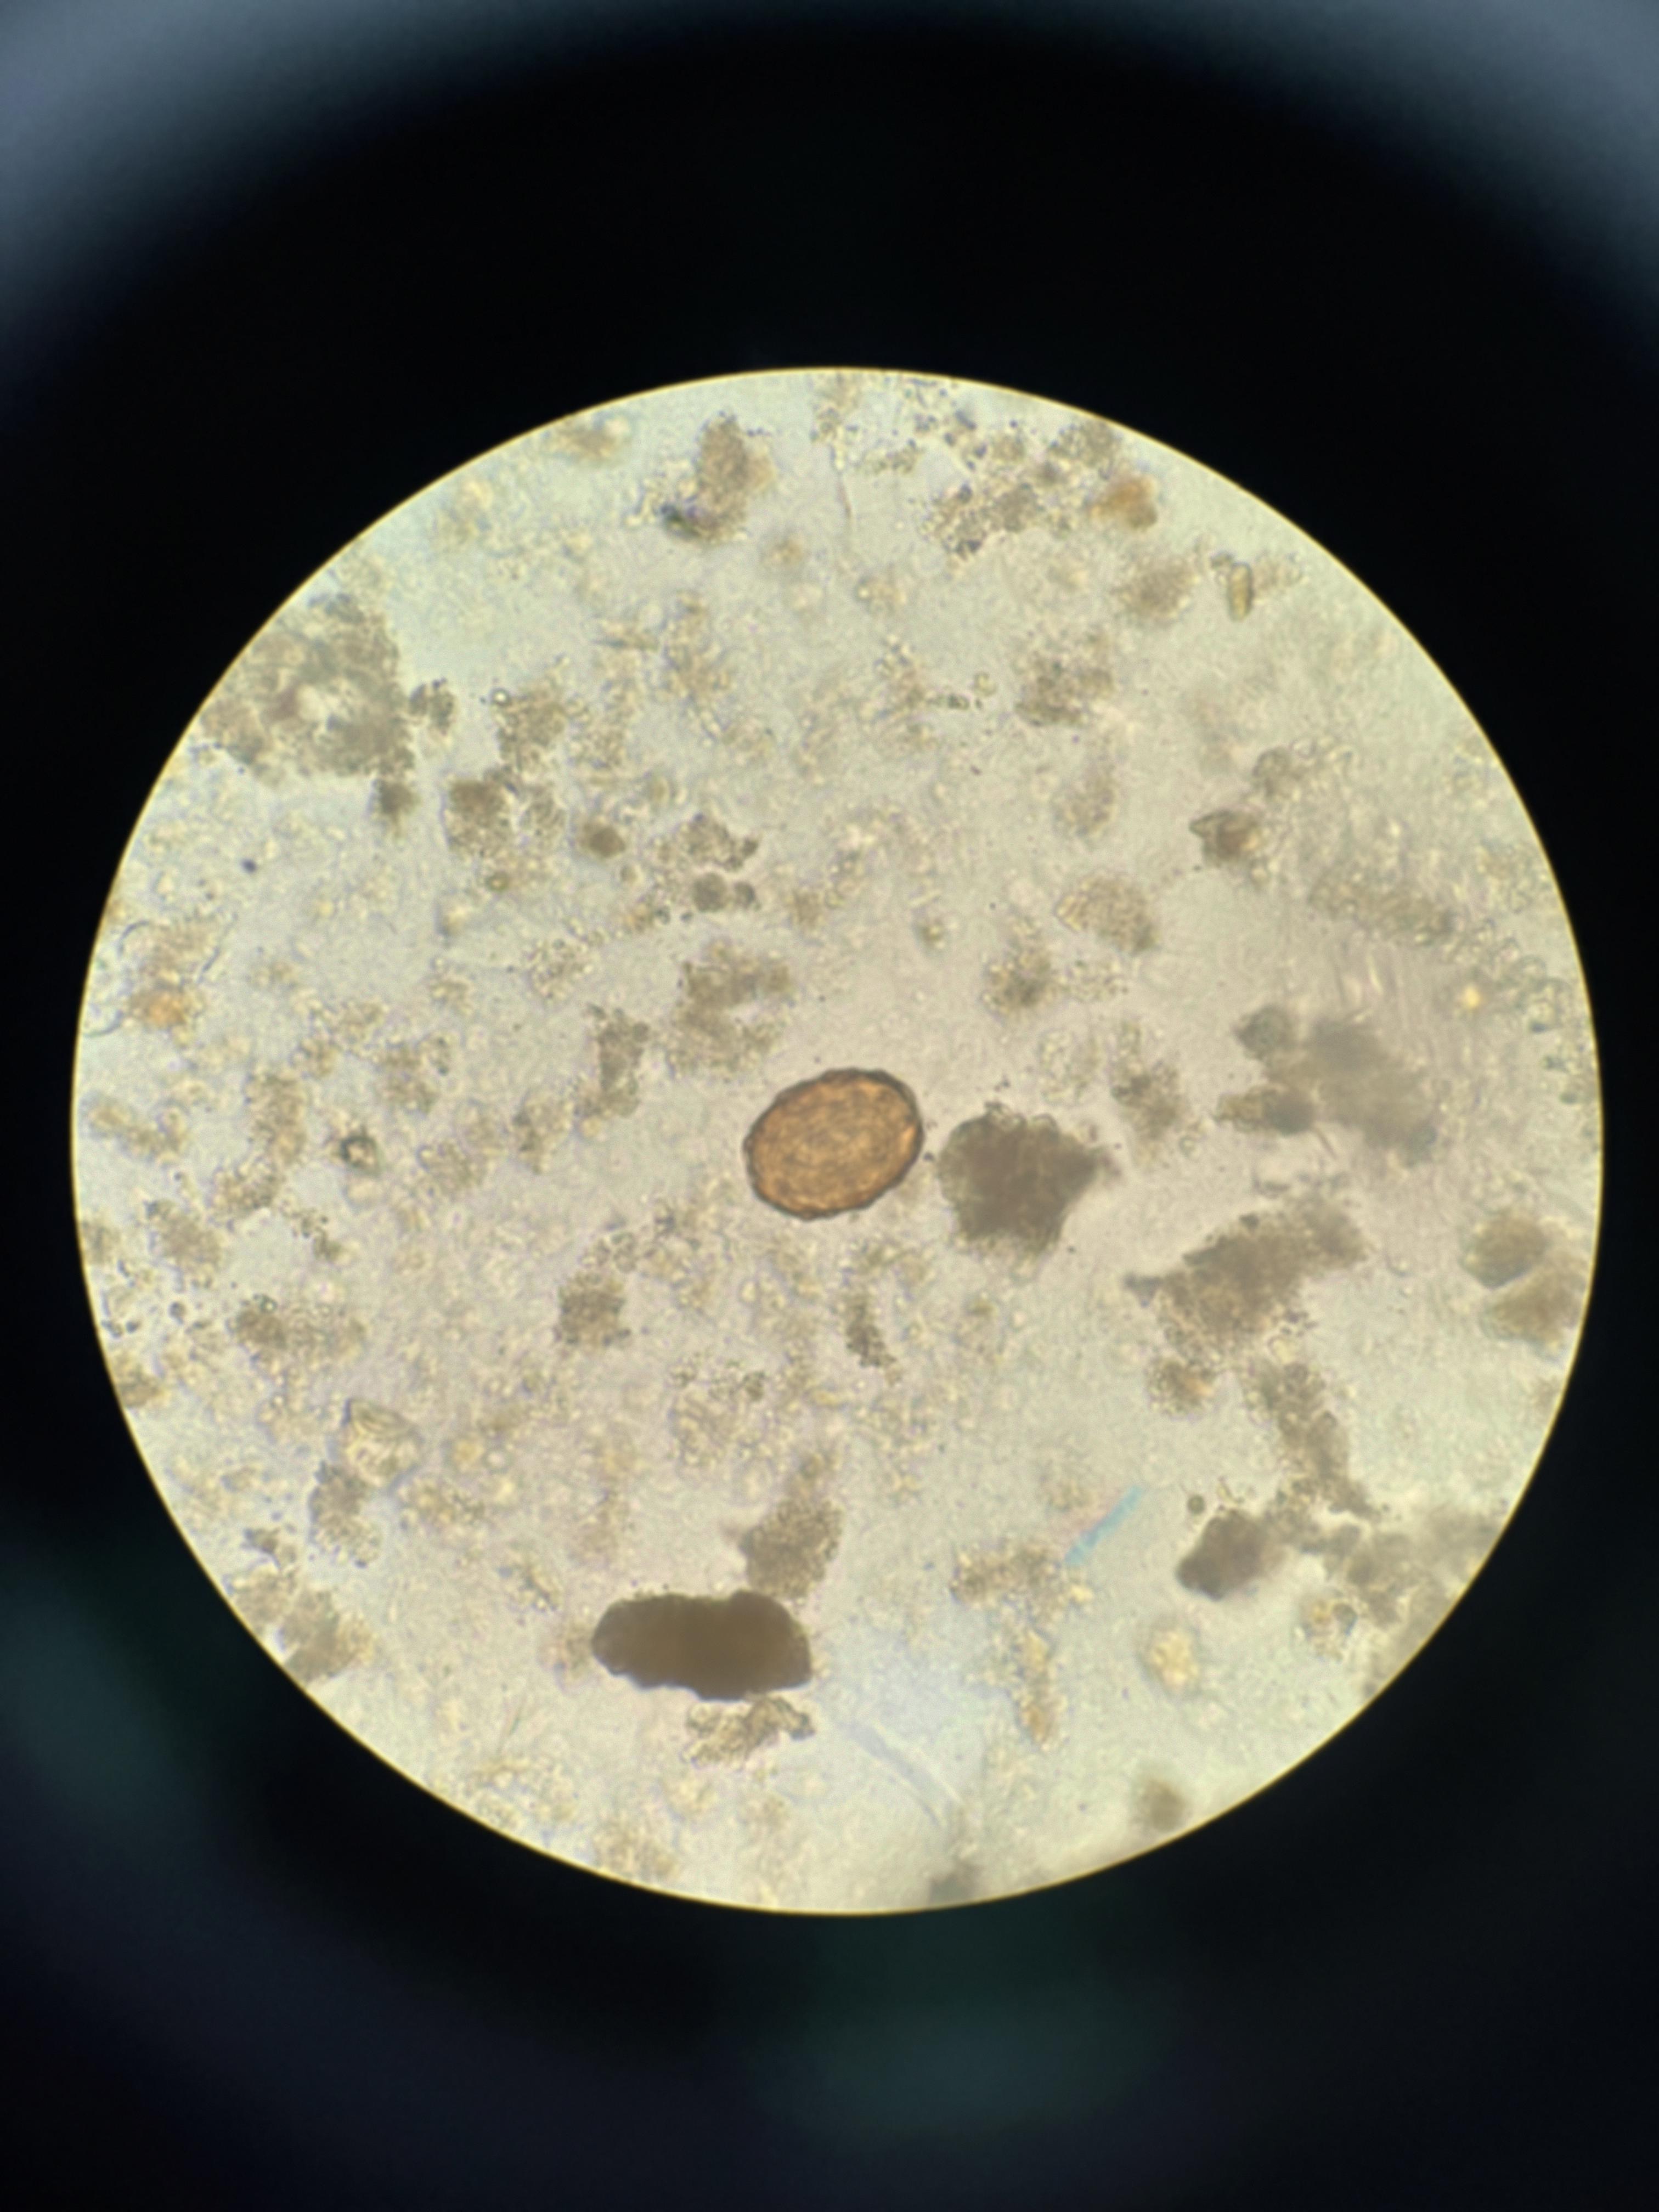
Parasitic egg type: Ascaris lumbricoides